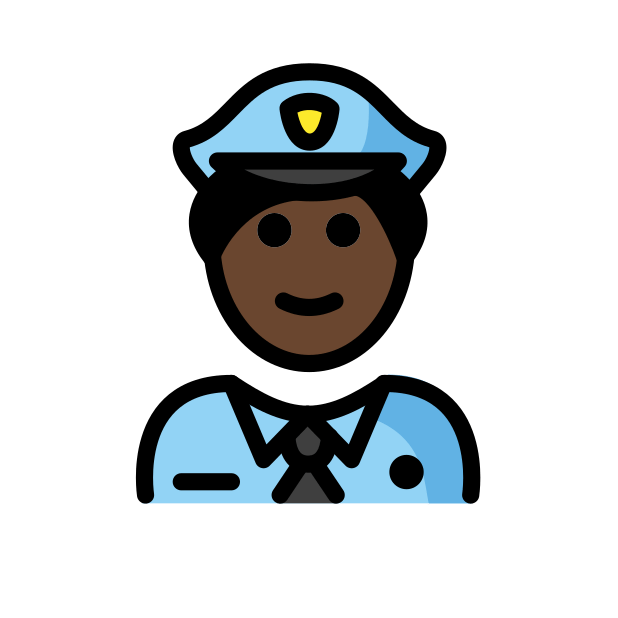
police officer: dark skin tone